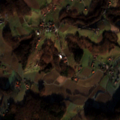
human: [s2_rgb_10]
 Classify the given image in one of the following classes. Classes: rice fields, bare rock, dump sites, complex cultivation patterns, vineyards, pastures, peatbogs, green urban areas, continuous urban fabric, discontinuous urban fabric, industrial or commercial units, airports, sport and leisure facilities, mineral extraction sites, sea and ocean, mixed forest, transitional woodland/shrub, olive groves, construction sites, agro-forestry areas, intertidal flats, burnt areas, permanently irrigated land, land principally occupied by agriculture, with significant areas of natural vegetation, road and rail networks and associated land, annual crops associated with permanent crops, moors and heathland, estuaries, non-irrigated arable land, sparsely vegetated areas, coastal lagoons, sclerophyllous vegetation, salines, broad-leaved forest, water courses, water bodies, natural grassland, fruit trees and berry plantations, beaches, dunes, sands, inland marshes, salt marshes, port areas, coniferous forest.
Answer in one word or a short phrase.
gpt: non-irrigated arable land, complex cultivation patterns, broad-leaved forest